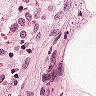
Metastatic tissue present: no